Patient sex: F
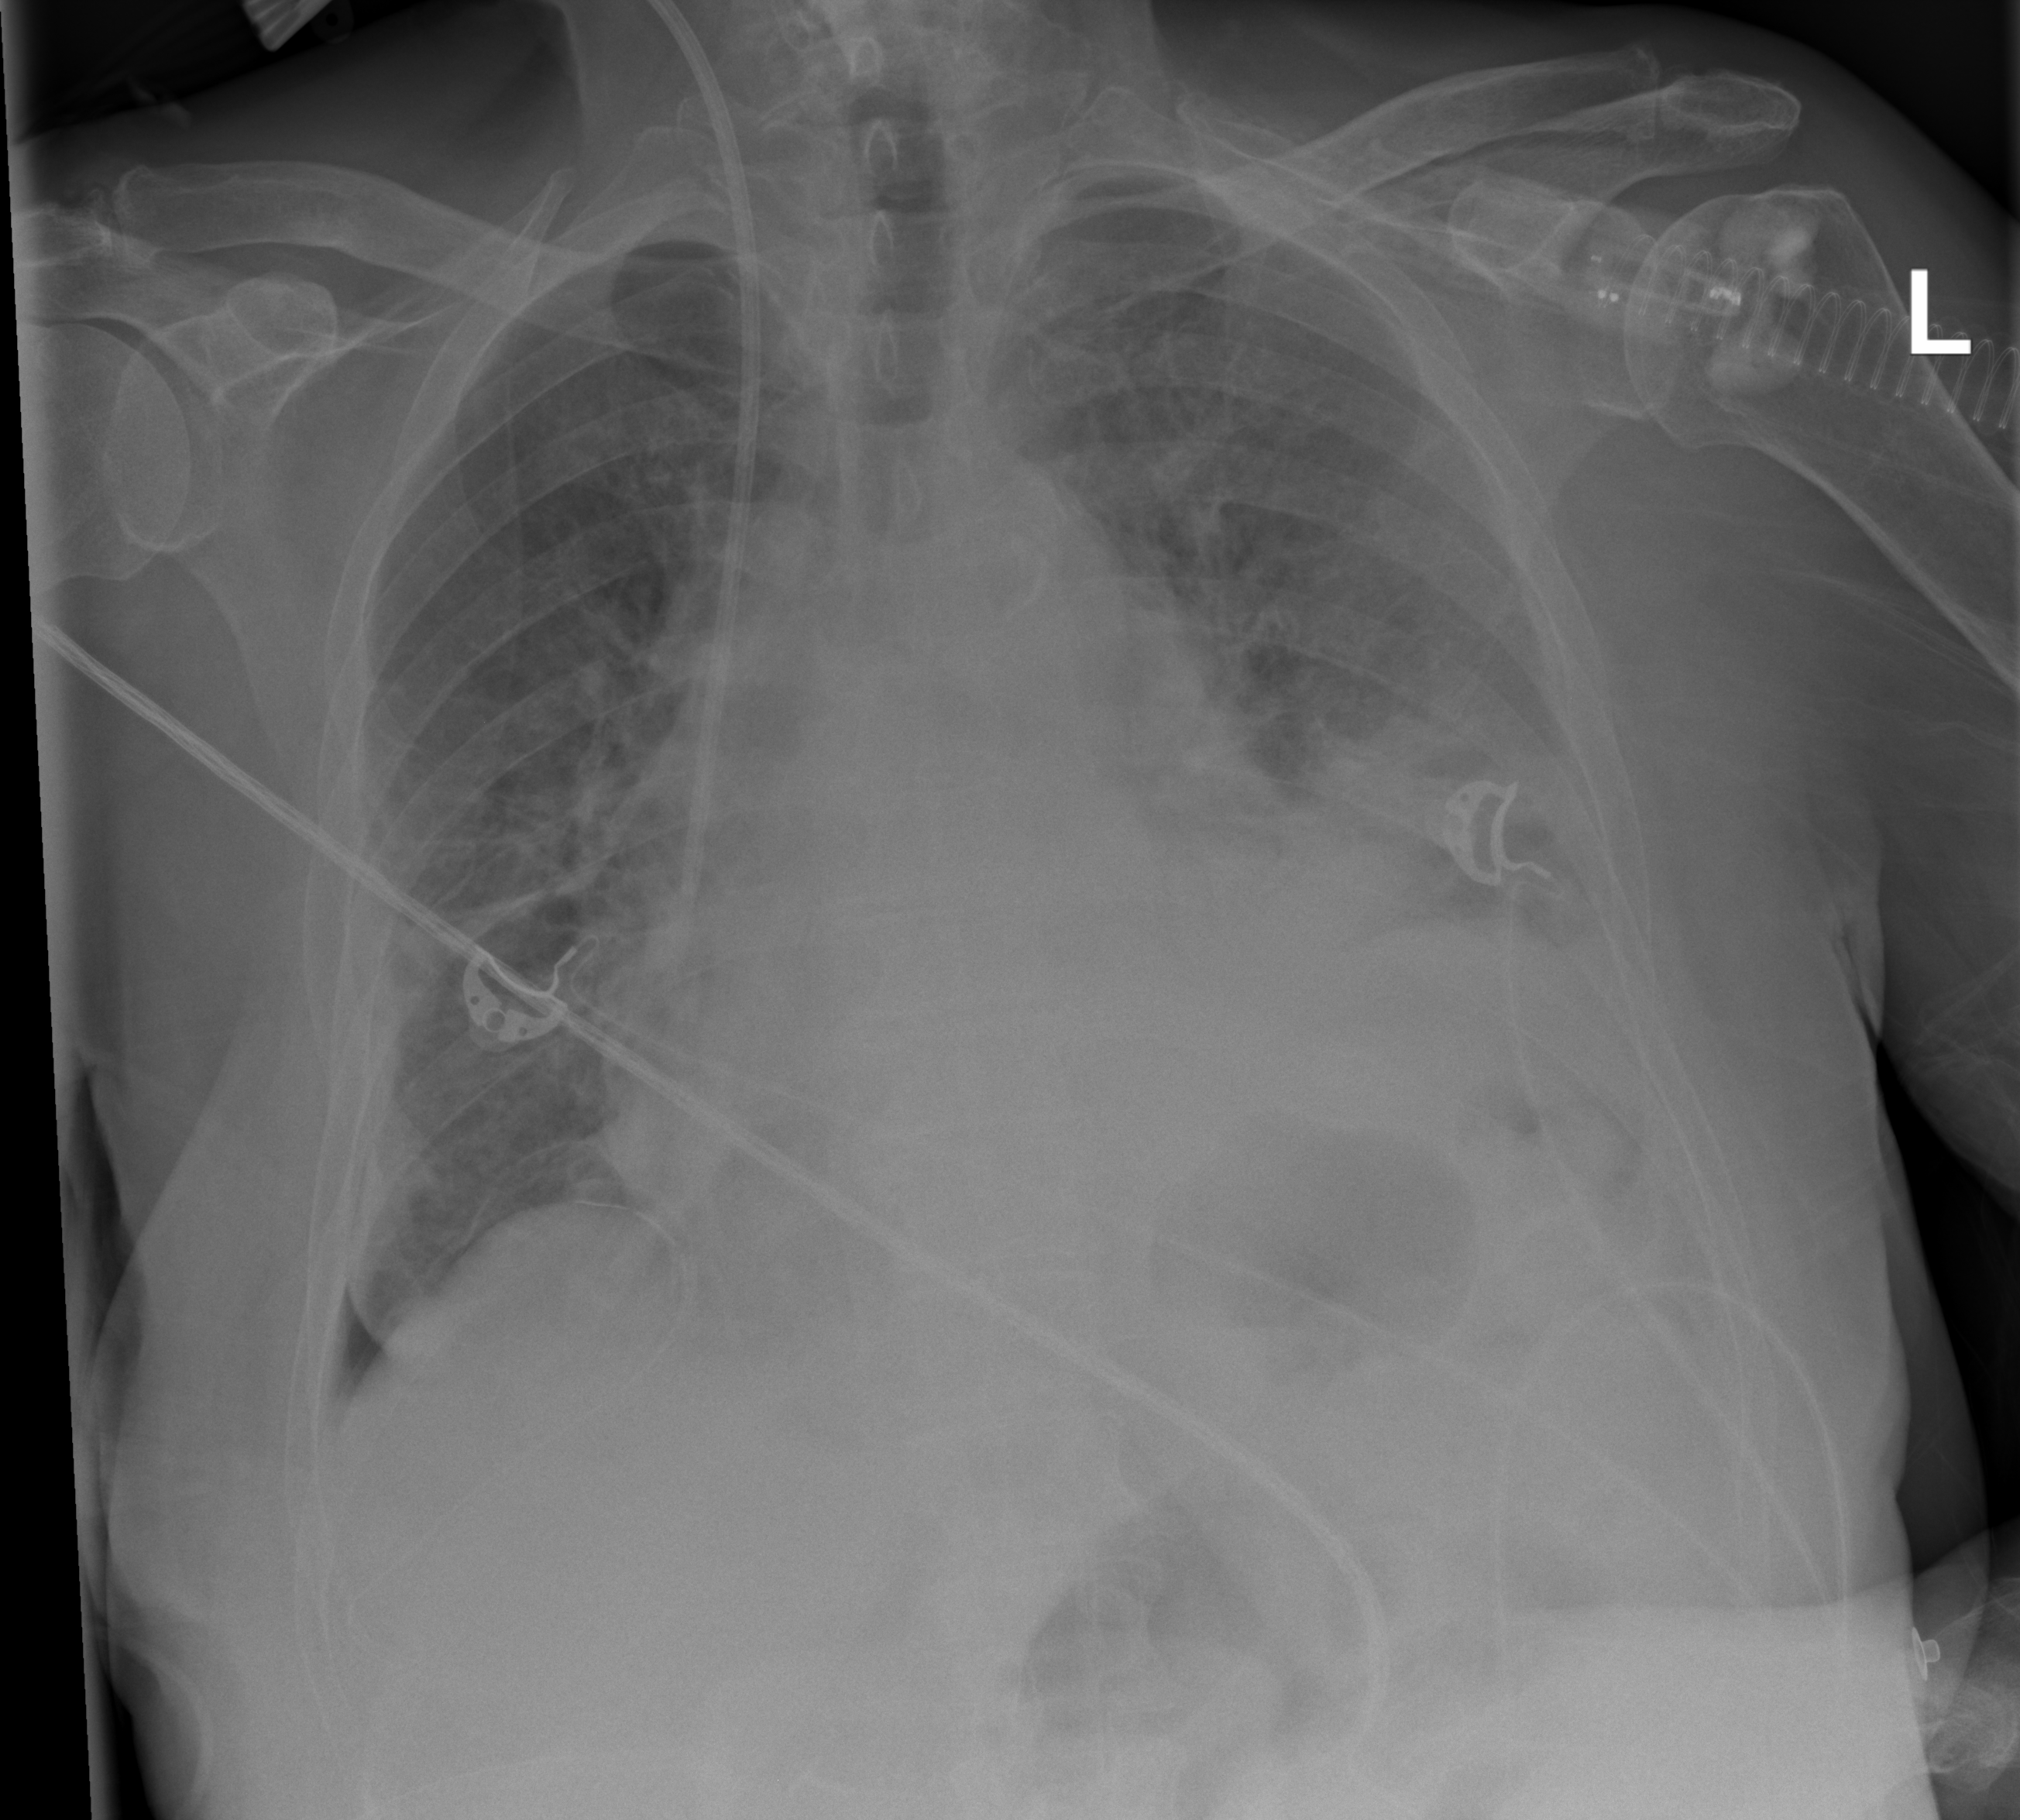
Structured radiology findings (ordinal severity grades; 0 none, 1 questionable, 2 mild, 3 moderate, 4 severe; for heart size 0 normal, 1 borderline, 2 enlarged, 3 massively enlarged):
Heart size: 3
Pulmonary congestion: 2
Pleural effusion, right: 0
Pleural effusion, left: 3
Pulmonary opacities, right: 0
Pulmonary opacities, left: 2
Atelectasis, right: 2
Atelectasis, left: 3